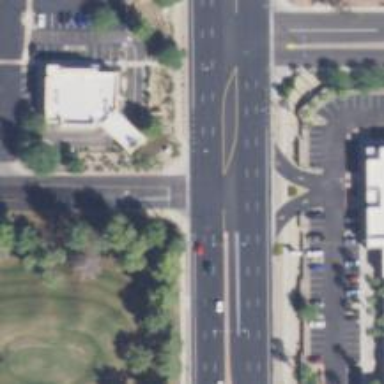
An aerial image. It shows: Solid stop line on the road marking.